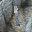
Label: 1